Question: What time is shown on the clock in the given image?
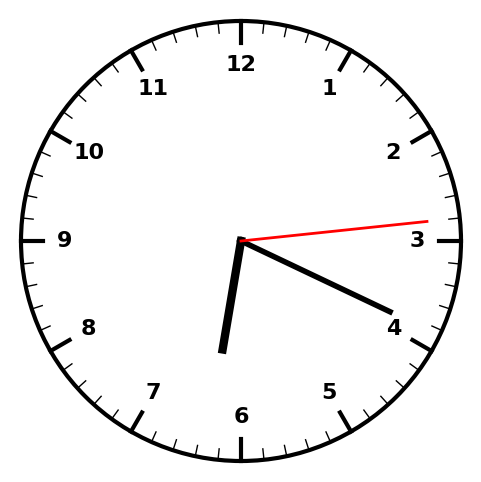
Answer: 06:19:14